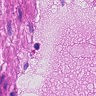
Metastatic tissue present: no